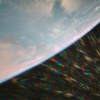
Label: sunburn